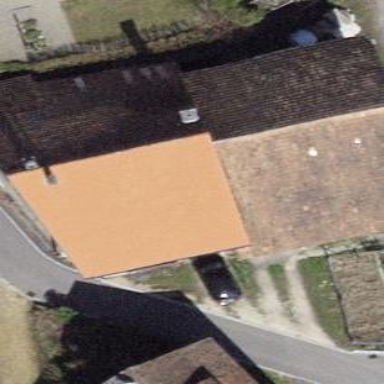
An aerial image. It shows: Building with gabled roof oriented across.